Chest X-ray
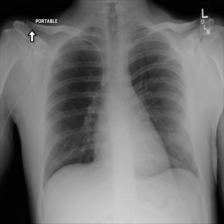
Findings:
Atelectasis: negative
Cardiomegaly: negative
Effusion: negative
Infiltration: negative
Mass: negative
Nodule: negative
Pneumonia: negative
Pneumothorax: negative
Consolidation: negative
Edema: negative
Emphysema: negative
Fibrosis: negative
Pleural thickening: negative
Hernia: negative